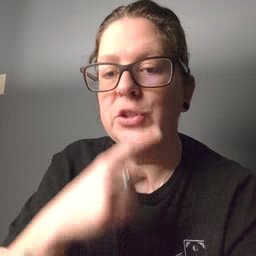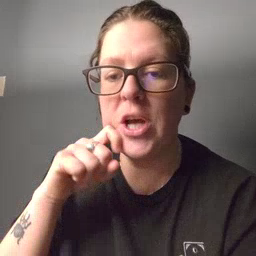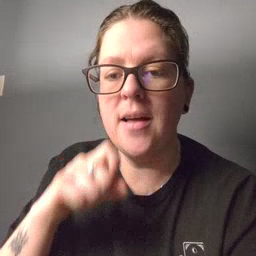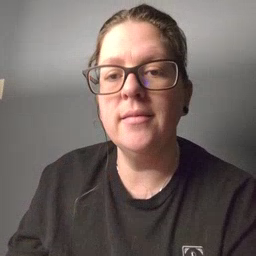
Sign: dry